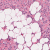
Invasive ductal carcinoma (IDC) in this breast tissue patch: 1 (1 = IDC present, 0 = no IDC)